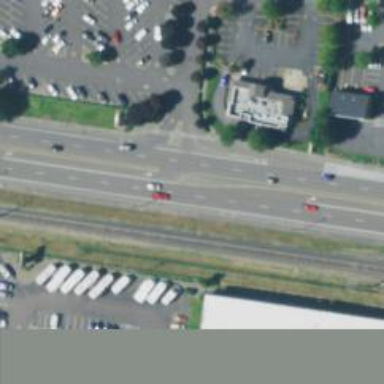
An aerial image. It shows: Primary link highway with asphalt surface.